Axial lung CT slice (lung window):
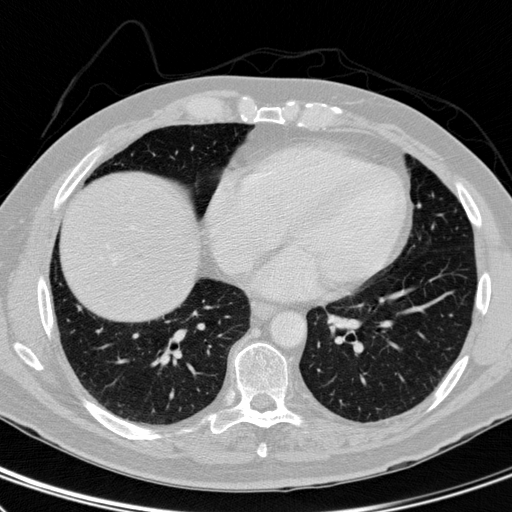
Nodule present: no